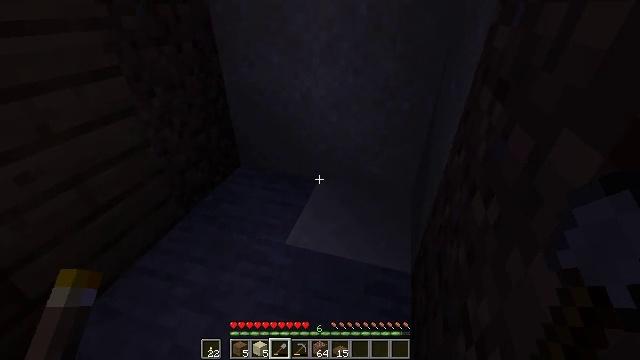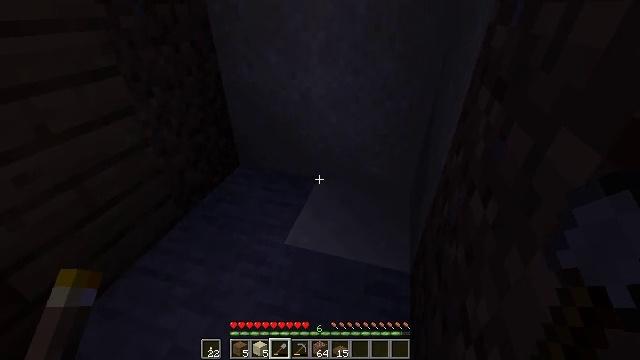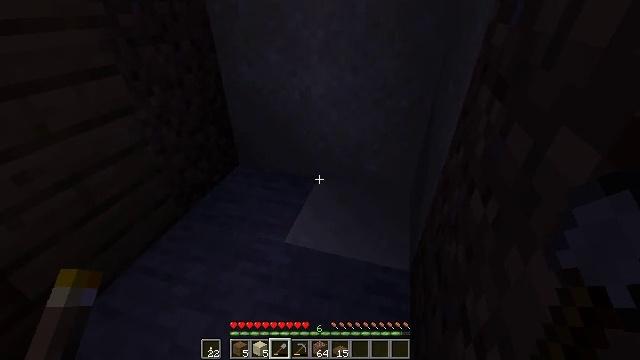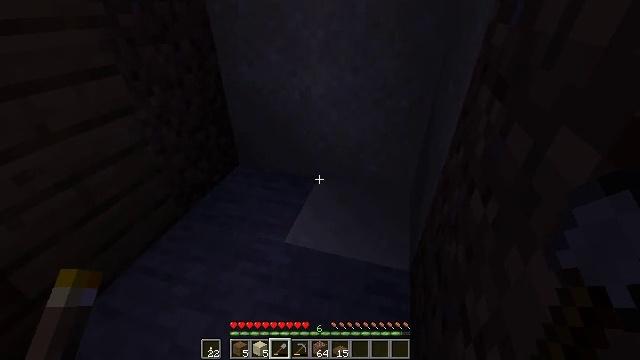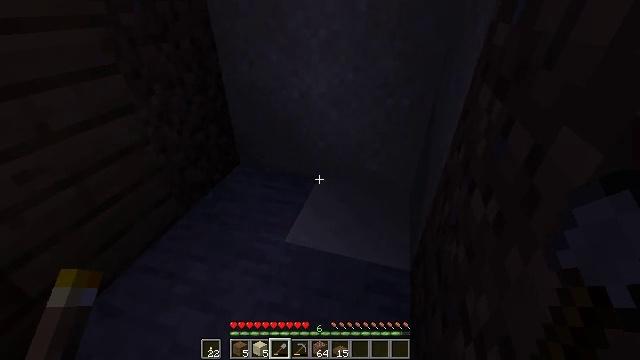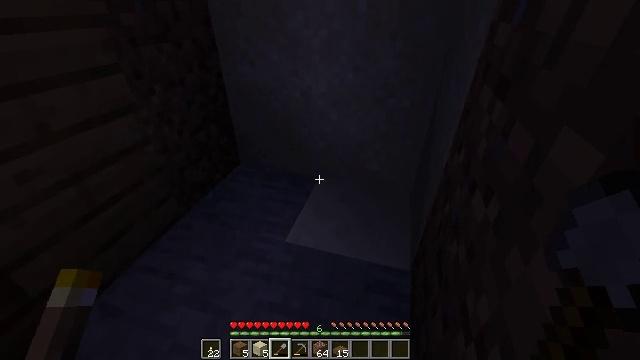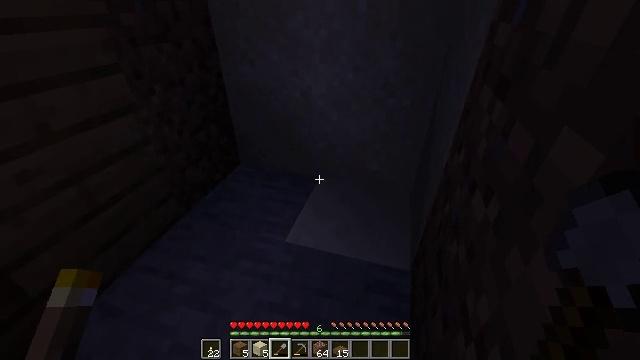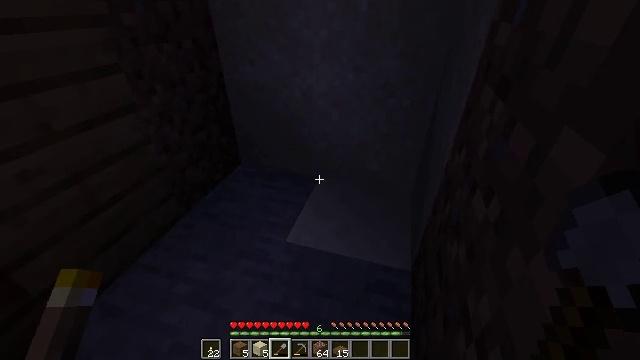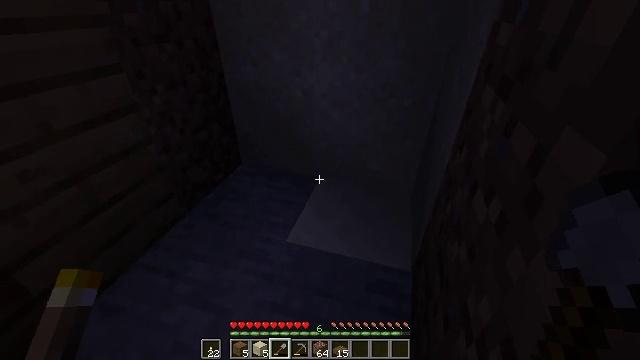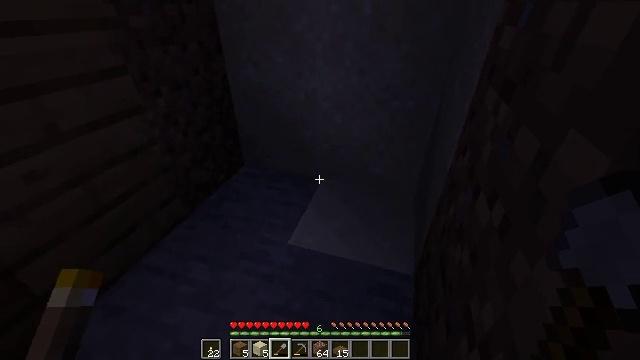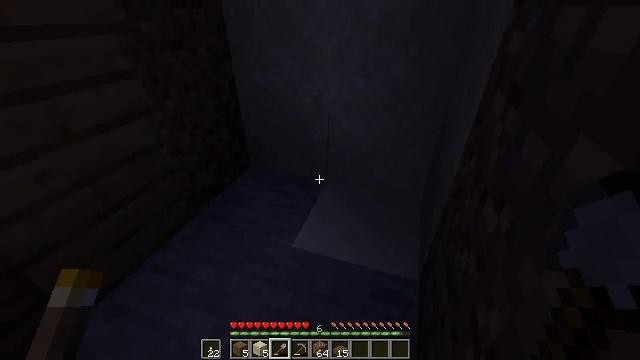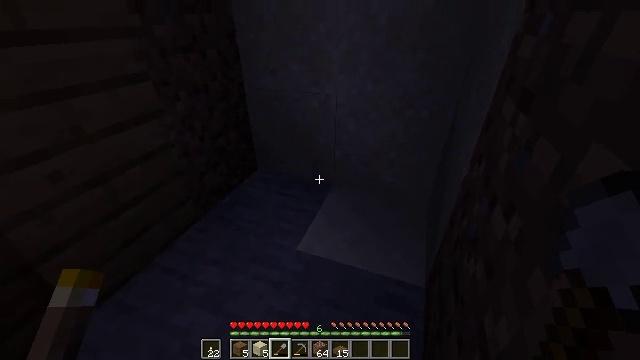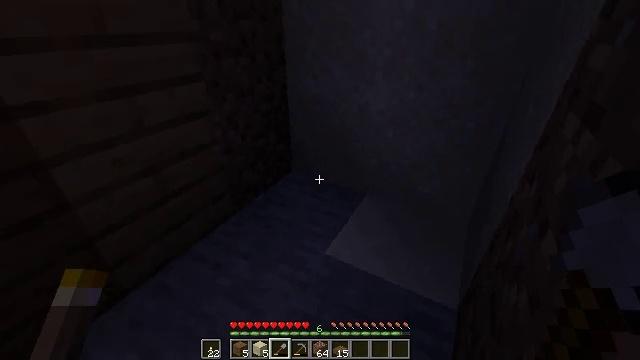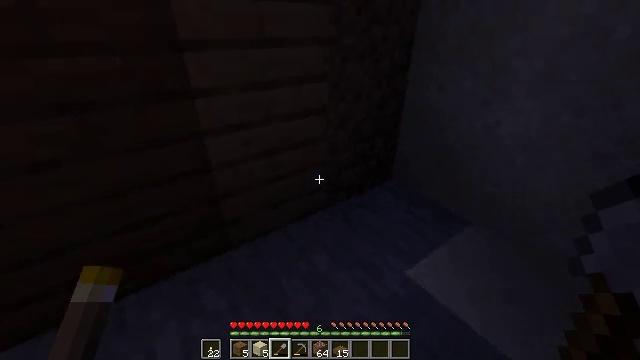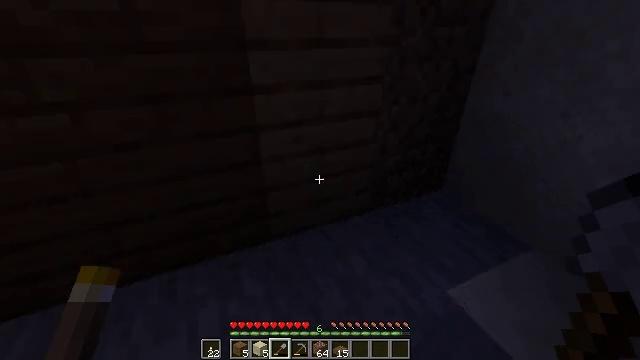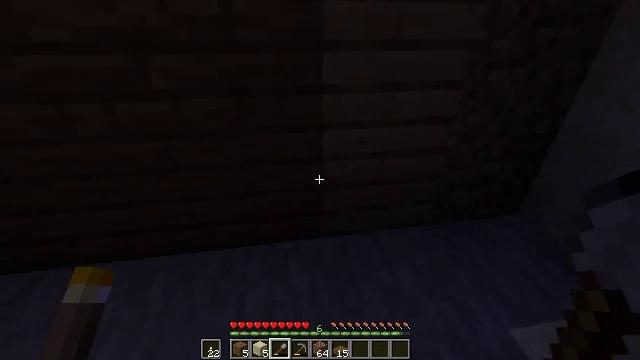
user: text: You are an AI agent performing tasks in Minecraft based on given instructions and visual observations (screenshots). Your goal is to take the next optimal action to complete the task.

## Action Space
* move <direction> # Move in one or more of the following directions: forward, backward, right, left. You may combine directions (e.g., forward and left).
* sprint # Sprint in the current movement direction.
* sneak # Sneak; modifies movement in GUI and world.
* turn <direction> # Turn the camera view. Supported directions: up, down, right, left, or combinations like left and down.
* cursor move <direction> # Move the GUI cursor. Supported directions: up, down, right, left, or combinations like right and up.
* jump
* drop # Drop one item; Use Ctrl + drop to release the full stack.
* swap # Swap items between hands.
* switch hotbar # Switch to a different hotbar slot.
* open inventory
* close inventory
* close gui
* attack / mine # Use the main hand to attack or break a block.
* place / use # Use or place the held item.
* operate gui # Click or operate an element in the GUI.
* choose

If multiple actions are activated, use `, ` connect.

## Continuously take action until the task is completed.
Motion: motion action
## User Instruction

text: Harvest spruce planks for building.
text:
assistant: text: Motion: no_op
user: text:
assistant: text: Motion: no_op
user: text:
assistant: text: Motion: no_op
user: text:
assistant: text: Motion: no_op
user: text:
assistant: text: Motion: no_op
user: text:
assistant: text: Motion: no_op
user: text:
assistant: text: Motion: no_op
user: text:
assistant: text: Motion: no_op
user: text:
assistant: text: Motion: no_op
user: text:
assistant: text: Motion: turn left
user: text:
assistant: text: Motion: turn left
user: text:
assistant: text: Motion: turn left and up
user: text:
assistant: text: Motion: turn left
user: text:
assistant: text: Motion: turn left
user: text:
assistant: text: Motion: turn left
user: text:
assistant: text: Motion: turn left
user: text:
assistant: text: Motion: no_op
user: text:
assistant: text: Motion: no_op
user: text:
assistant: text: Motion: no_op
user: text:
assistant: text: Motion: no_op
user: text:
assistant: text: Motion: turn left
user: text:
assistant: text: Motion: turn left
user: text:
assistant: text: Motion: no_op
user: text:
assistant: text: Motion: no_op
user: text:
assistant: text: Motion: no_op
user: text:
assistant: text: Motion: no_op
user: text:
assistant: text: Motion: no_op
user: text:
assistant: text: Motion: no_op
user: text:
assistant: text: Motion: no_op
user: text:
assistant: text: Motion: no_op